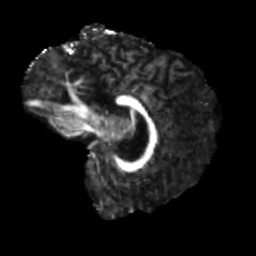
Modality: FA
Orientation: sagittal
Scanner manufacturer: siemens
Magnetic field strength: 3 T
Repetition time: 4 s
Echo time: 0.0594 s